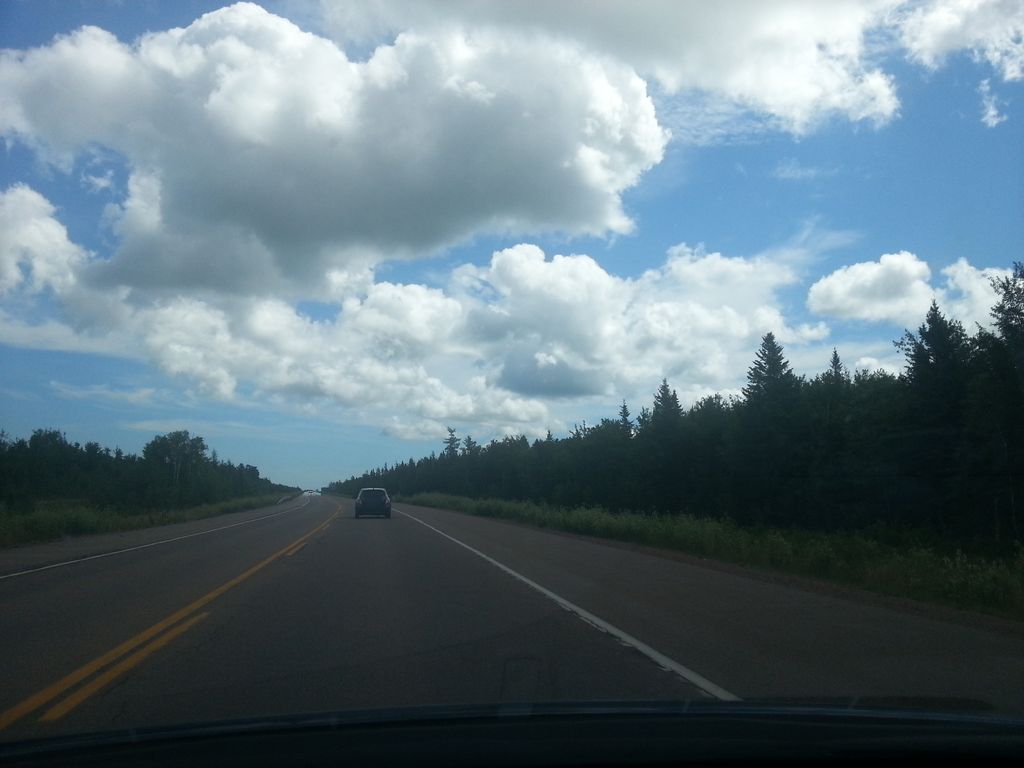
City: charlottetown